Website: lowes
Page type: order-returns
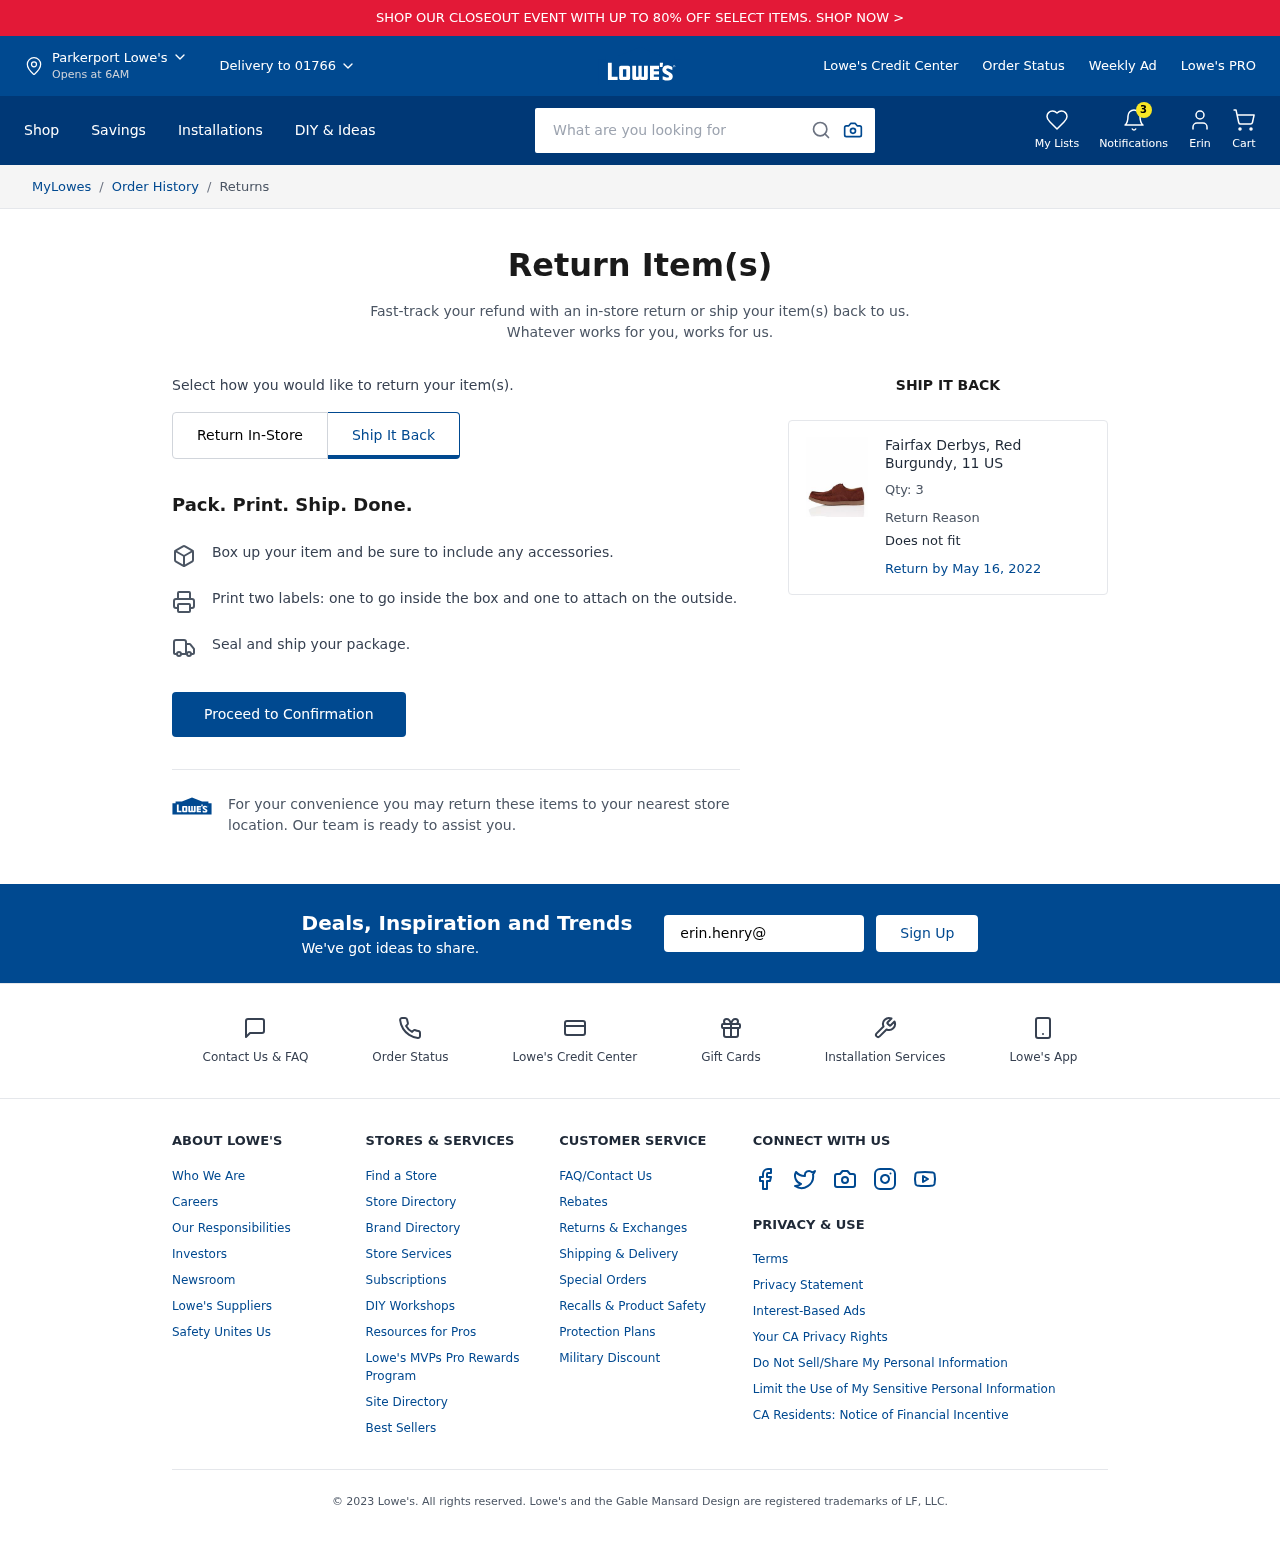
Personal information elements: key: PII_CITY
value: Parkerport
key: PII_EMAIL
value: erin.henry@yahoo.com
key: PII_FIRSTNAME
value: Erin
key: PII_POSTCODE
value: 01766
Product elements: key: PRODUCT1_NAME
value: Fairfax Derbys, Red Burgundy, 11 US
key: PRODUCT1_QUANTITY
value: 3
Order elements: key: ORDER_RETURN_BY_DATE
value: May 16, 2022
Search elements: key: HEADER_SEARCH
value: What are you looking for
Other elements: key: NOTIFICATION_COUNT
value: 3